Aerial crown-view tile of a tropical tree (Barro Colorado Island, Panama), acquired 20241112:
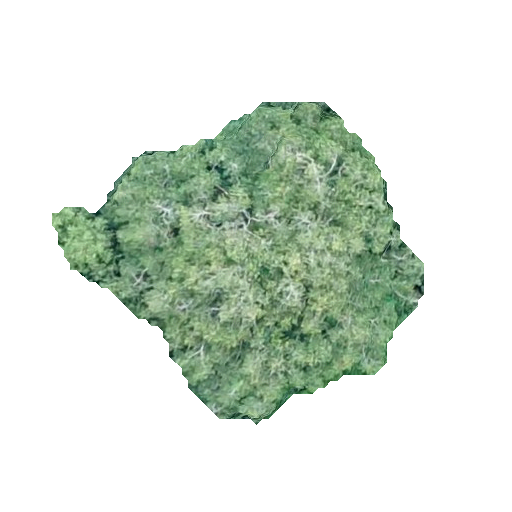
Species: Guatteria lucens
GBIF accepted scientific name: Guatteria lucens
Crown area: 113.887 m²